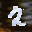
Label: 2